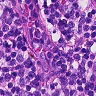
Metastatic tissue present: no